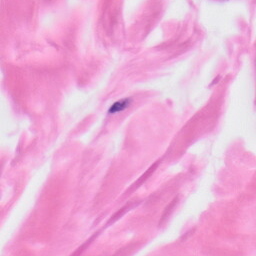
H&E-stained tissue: Skin